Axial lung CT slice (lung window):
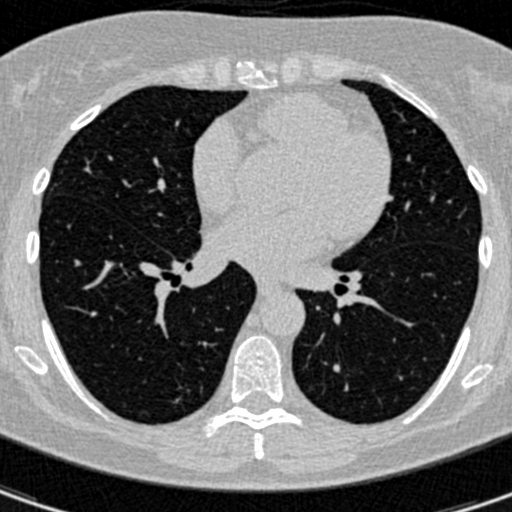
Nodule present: no